Question: I'm having a problem with a subquery which hopefully someone can help me with.
If I run the following:
'''
select t4.code from OITM T0
INNER JOIN DLN1 T1 ON T1.[ItemCode] = T0.[ItemCode]
INNER JOIN ODLN T2 ON T2.[DocEntry] = T1.[DocEntry]
INNER JOIN ITM10 T3 ON T3.[ItemCode] = T0.[ItemCode]
LEFT JOIN ODCI T4 ON T4.[AbsEntry] = T3.[ISCommCode]
WHERE T2.DocEntry = '7060'
'''
The result is:

Although in some cases there may be multiple rows where the value matches those desired and others that don't at the same time.
I have written a query which has a subquery to check against these results and display a message if the [code] column in any row does not contain something specific:
'''
IF(
(SELECT
T4.Code
FROM OITM T0
INNER JOIN DLN1 T1 ON T1.[ItemCode] = T0.[ItemCode]
INNER JOIN ODLN T2 ON T2.[DocEntry] = T1.[DocEntry]
INNER JOIN ITM10 T3 ON T3.[ItemCode] = T0.[ItemCode]
LEFT JOIN ODCI T4 ON T4.[AbsEntry] = T3.[ISCommCode]
WHERE T2.DocEntry = '7060') NOT IN ('22030010','22030001','22030009')
)
BEGIN
SELECT 'MESSAGE'
END
'''
Obviously this won't compile if it has to return more than 1 row:
'''
Subquery returned more than 1 value. This is not permitted when the subquery follows =, !=, <, <= , >, >= or when the subquery is used as an expression.
'''
HAVING and COUNT don't work as they compile without displaying the message which is obviously wrong.
Is this possible or am I barking up the wrong tree?
Many thanks.
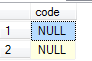
Answer: For checking if there are such lines, you can use 'EXISTS':
'''
IF EXISTS (SELECT ...)
'''
In your case I would make the select 'distinct' to return a specific value only once:
'''
select DISTINCT t4.code from OITM T0 ...
'''
As <URL> pointed out, you could filter out the unwanted values like this:
'''
select distinct t4.code from OITM T0
...
where T2.DocEntry = '7060' and t4.code not in ('22030010','22030001','22030009')
-- using AND instead of ): ^^^
-- so one ( will be enough between EXISTS and SELECT
'''
Putting it together:
'''
IF EXISTS(SELECT .... where T2.DocEntry = '7060' and t4.code not in ('22030010','22030001','22030009'))
BEGIN
...
END
'''